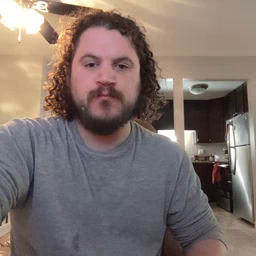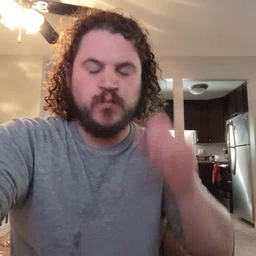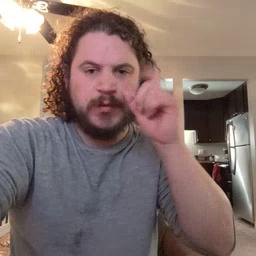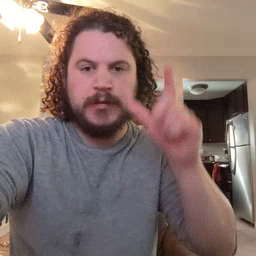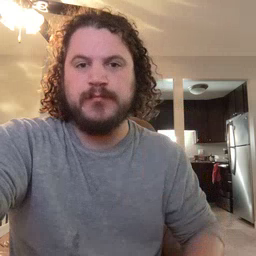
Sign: wake